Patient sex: F
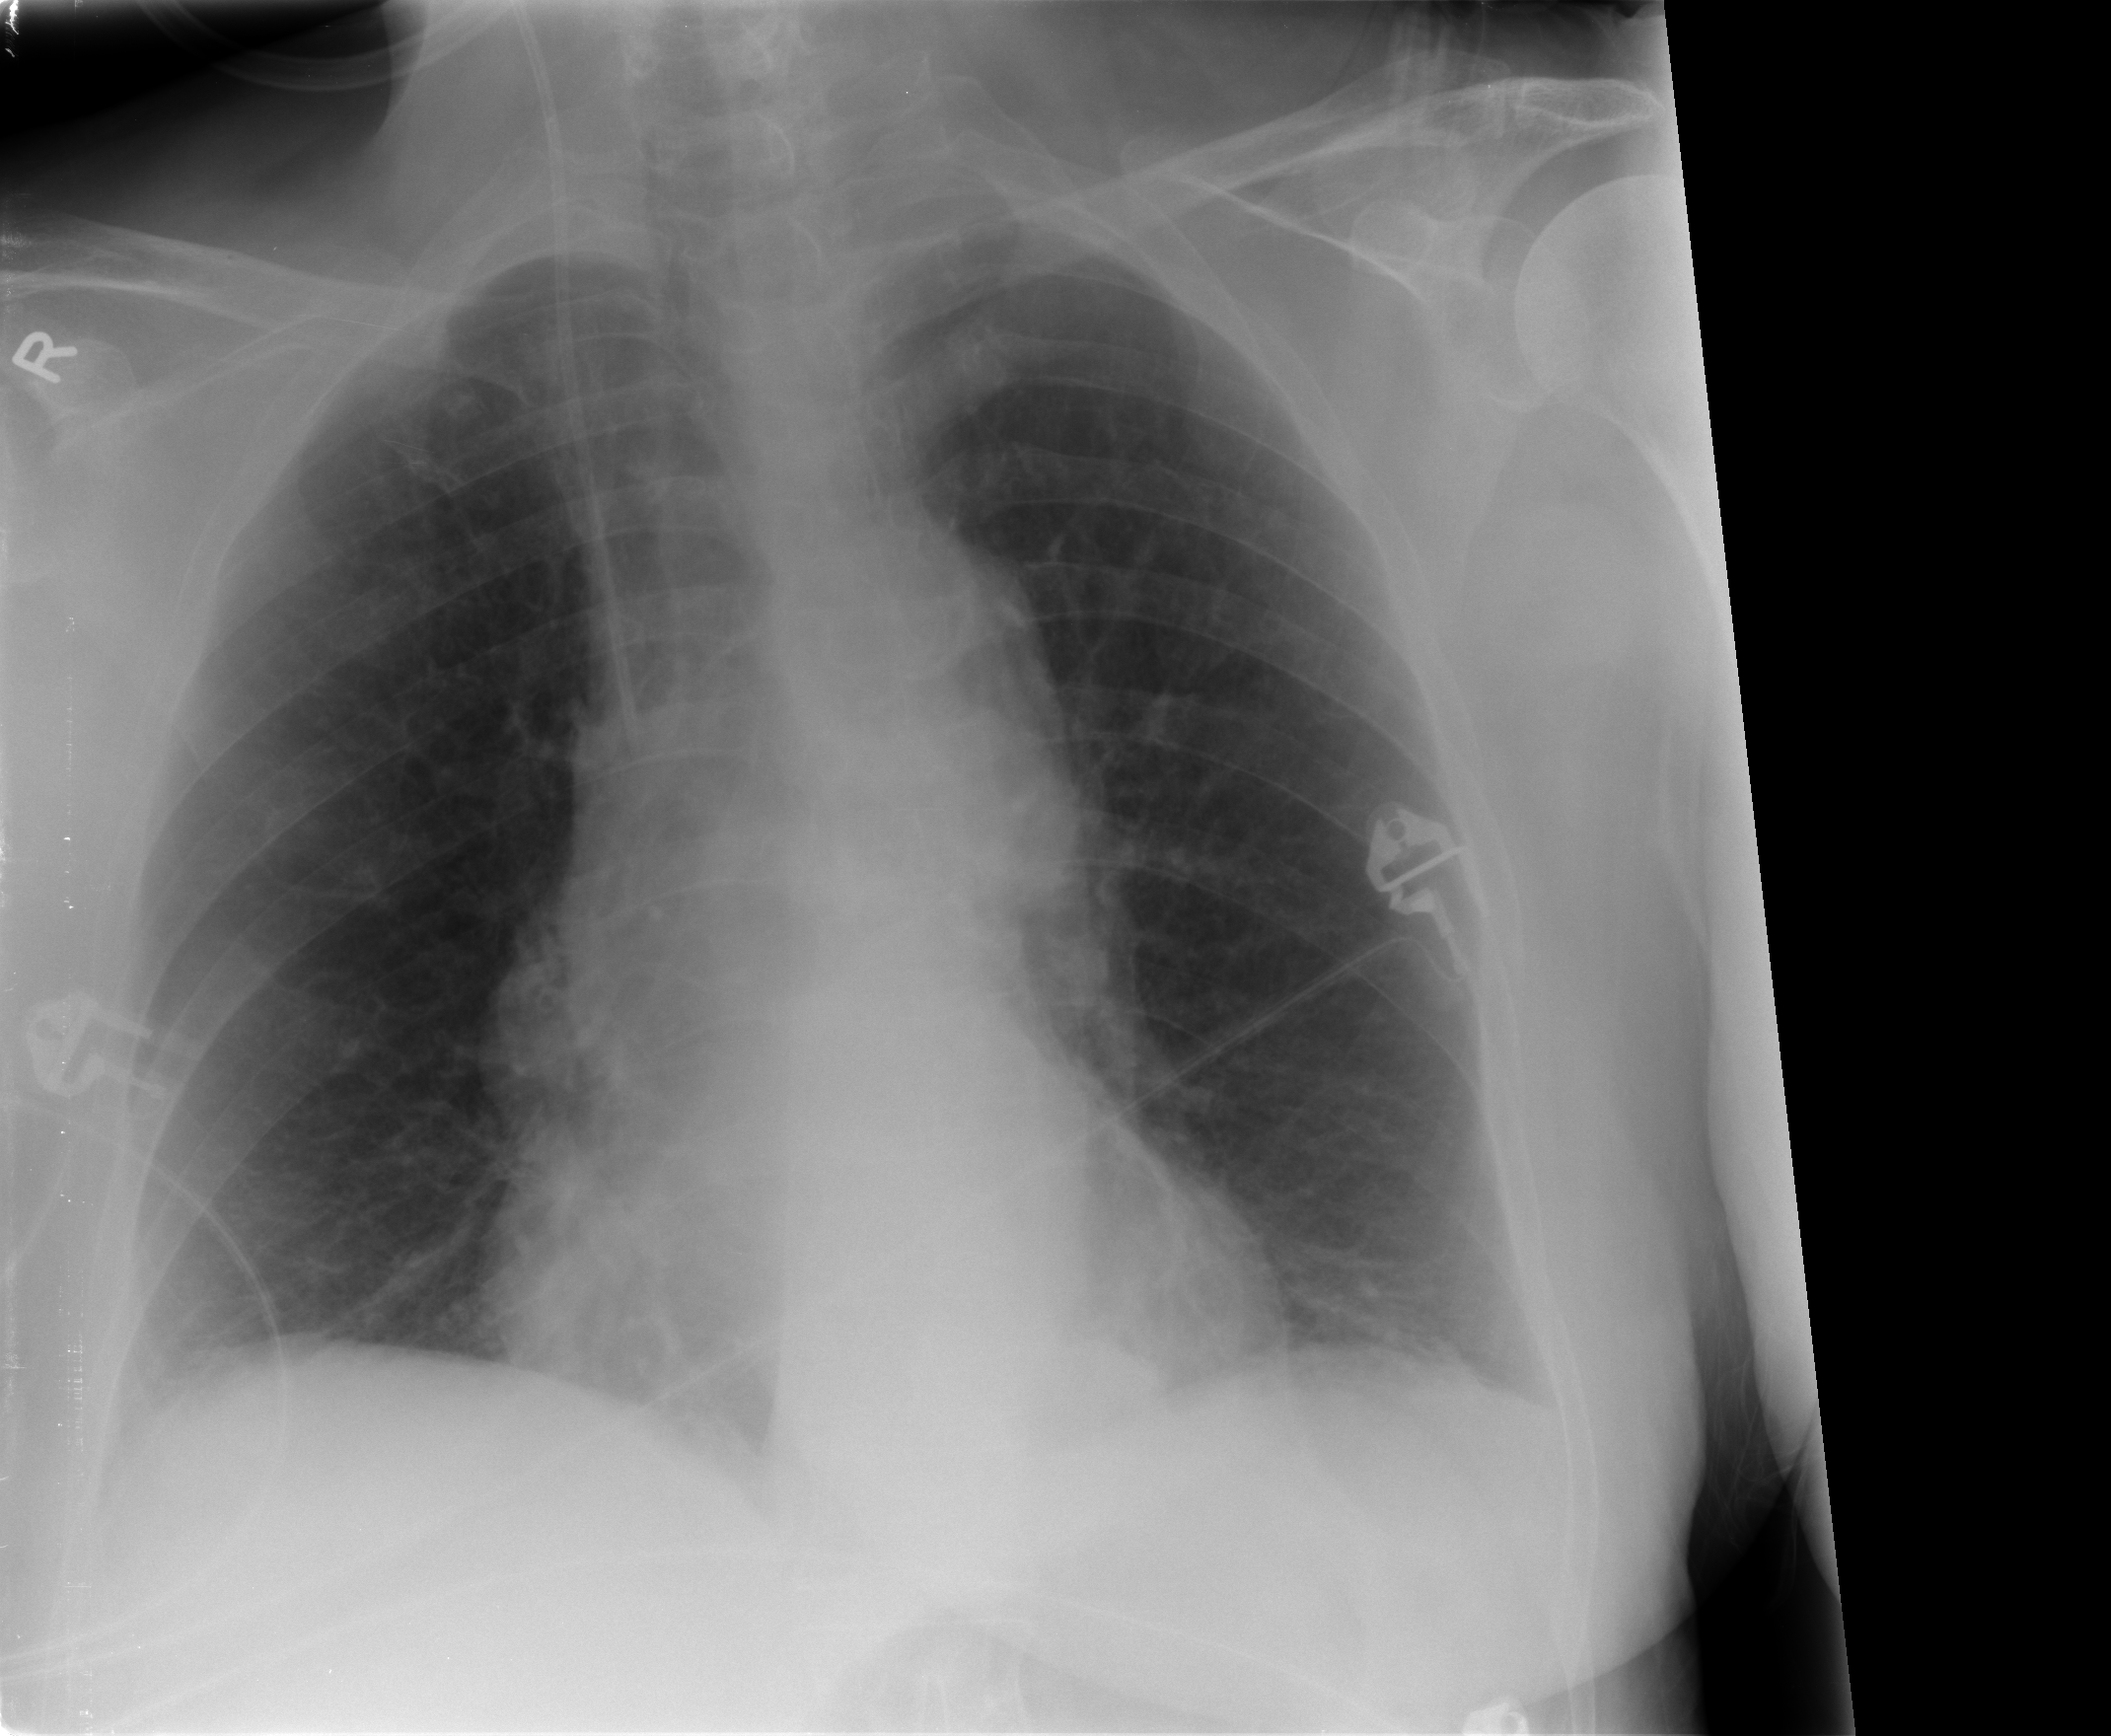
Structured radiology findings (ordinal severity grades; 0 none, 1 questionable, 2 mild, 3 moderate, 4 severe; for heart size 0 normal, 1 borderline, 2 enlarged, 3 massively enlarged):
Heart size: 0
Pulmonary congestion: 0
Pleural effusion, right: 0
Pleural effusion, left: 0
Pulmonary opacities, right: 0
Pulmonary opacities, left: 0
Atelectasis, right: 1
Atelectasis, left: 1